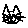
Label: cat